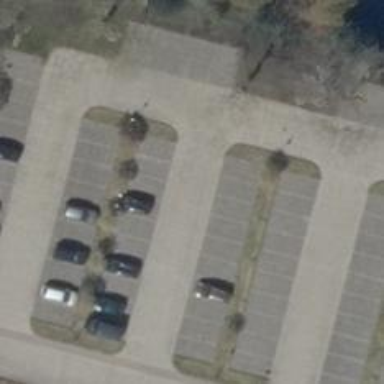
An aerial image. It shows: Parking aisle designated as service road.